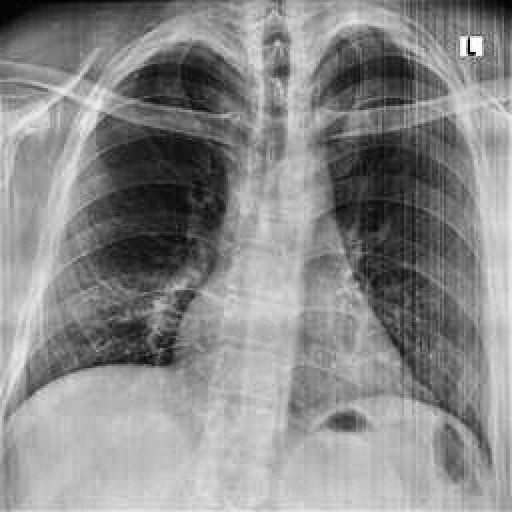
Finding: NORMAL